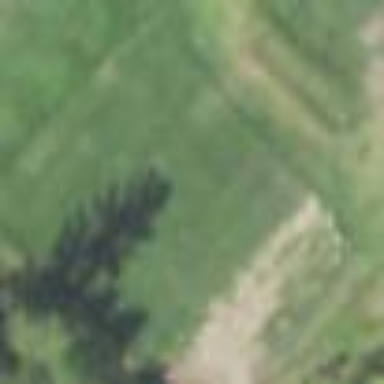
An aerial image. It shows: Golf tee on grassy land.